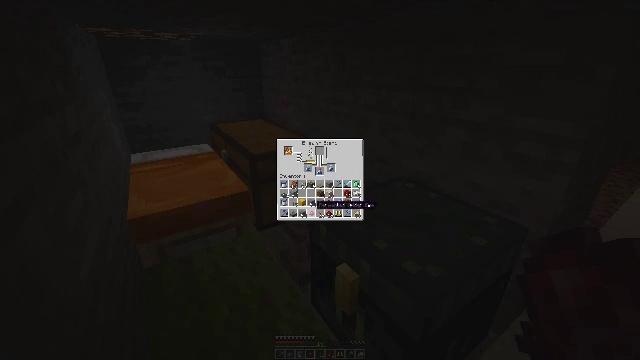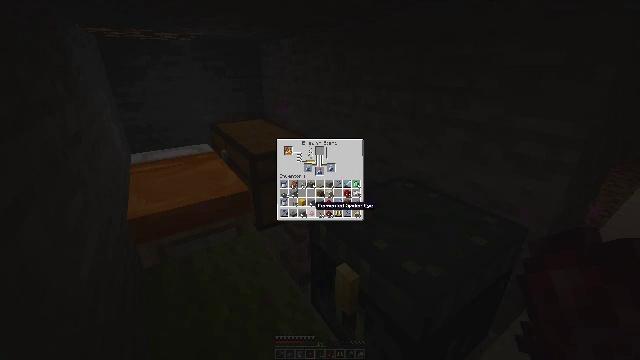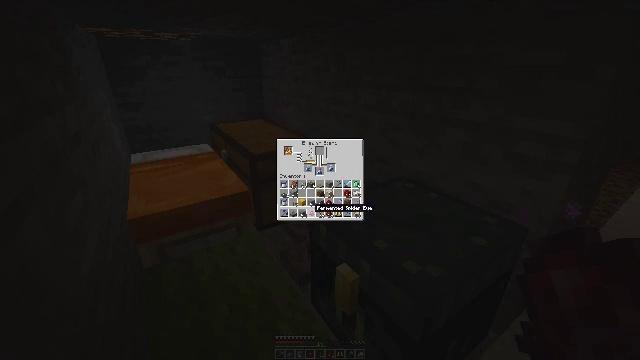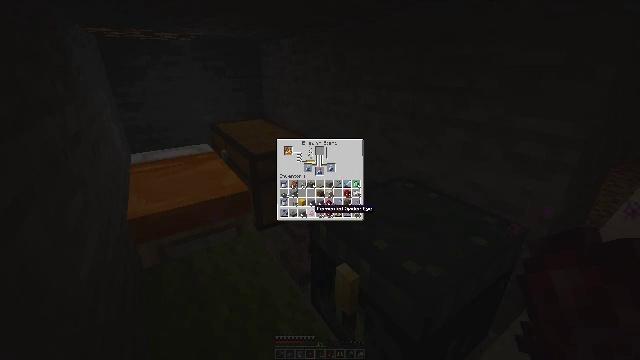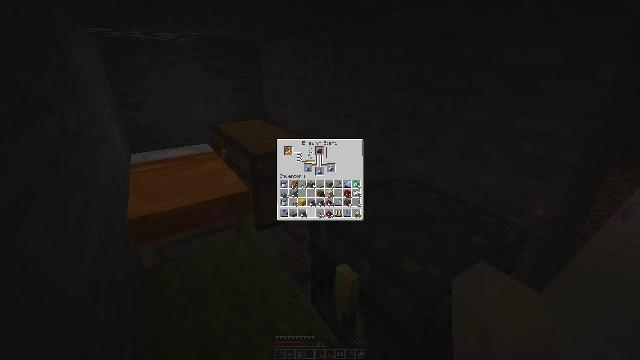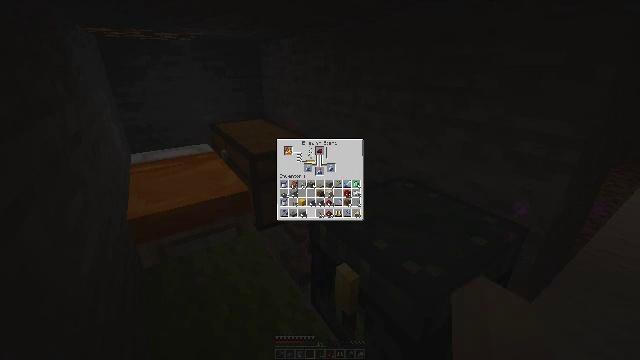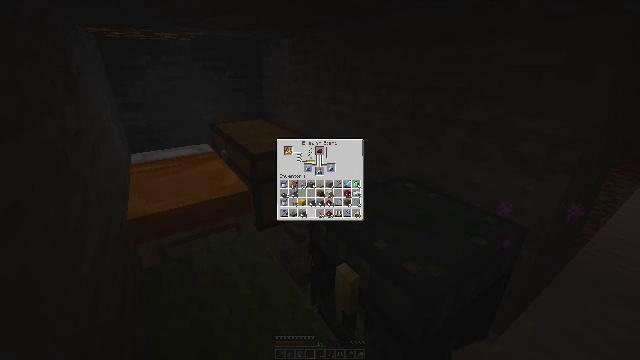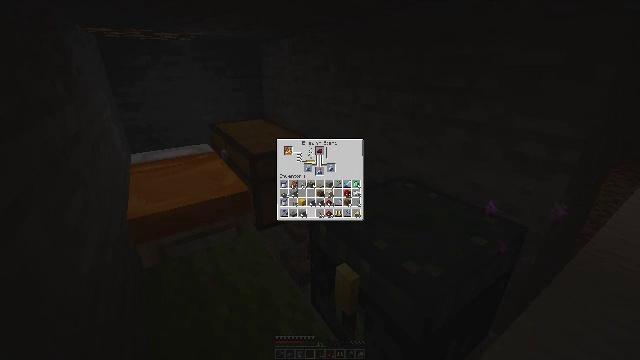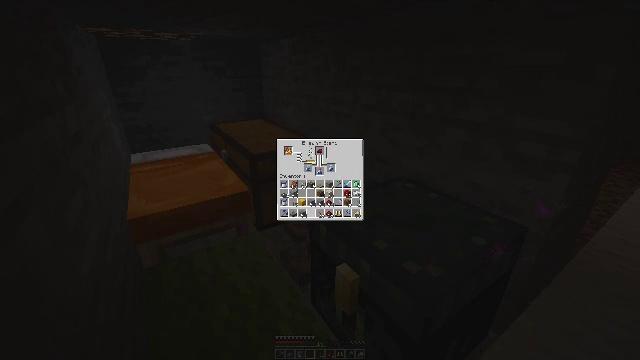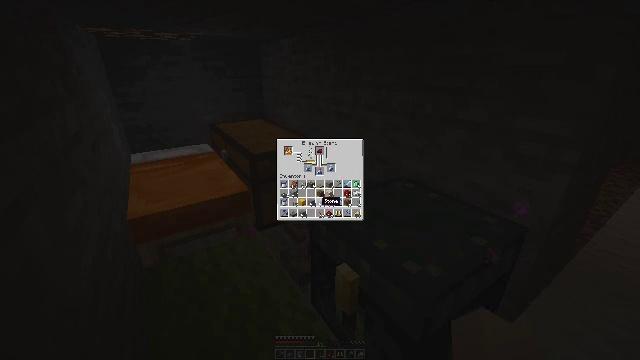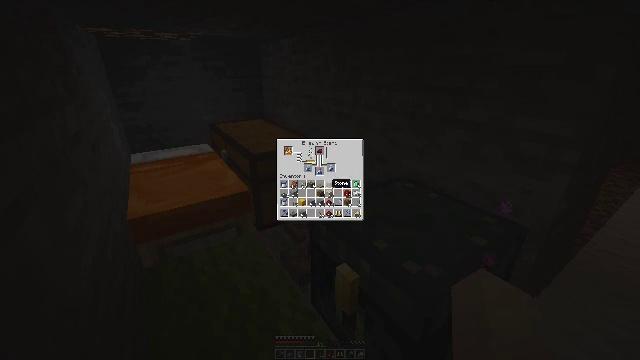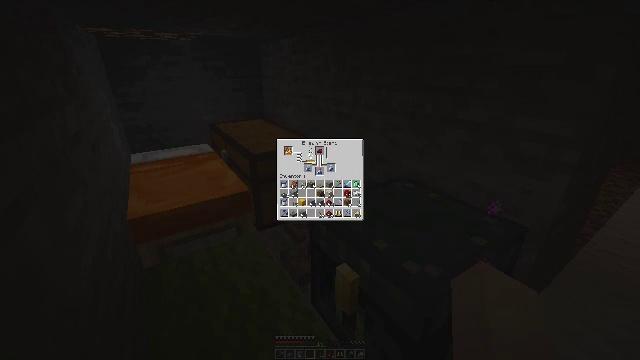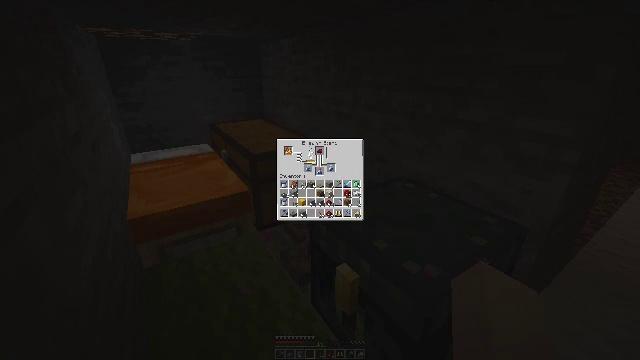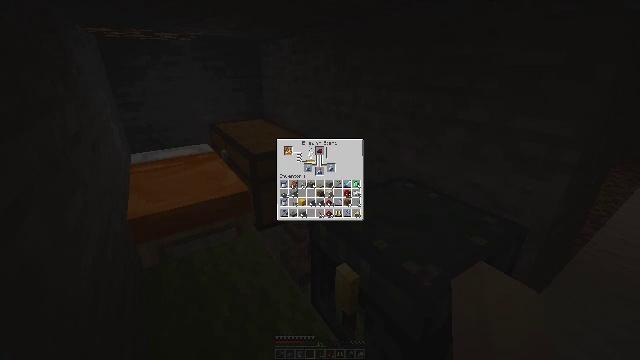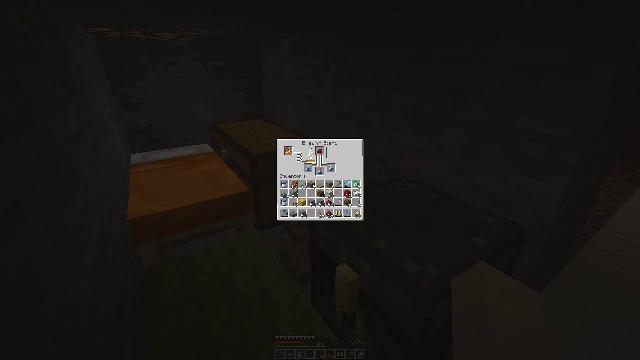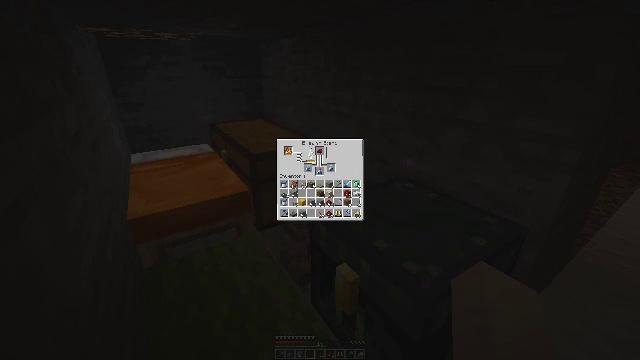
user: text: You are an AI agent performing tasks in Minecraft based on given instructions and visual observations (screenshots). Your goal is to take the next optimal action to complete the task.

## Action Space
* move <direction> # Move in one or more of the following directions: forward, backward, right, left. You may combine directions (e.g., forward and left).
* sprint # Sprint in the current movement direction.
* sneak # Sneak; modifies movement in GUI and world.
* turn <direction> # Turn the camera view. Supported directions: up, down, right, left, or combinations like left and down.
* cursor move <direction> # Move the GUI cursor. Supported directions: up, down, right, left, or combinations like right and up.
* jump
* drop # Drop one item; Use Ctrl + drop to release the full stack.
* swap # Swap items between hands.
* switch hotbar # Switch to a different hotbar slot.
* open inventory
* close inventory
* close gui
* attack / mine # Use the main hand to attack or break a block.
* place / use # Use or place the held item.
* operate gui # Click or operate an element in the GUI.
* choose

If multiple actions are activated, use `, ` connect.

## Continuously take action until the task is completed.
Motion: motion action
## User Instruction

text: Break the lectern to relocate it.
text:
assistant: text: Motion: sneak
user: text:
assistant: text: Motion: sneak
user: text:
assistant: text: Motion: sneak
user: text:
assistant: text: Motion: sneak, attack / mine
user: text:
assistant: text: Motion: sneak, attack / mine
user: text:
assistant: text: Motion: sneak, attack / mine
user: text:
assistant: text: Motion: sneak
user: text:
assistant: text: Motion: no_op
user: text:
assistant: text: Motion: turn right and up
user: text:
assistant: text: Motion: turn right and up
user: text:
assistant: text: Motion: turn up
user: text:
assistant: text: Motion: turn up
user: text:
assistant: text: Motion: turn up
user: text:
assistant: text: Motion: no_op
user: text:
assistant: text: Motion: no_op
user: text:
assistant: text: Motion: no_op
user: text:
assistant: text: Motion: no_op
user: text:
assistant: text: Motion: no_op
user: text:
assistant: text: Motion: no_op
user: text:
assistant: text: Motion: no_op
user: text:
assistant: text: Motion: no_op
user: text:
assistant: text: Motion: no_op
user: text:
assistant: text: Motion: no_op
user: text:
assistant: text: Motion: no_op
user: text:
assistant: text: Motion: no_op
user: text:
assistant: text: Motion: turn left
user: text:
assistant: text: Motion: turn left
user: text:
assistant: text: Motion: no_op
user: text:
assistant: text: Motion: no_op
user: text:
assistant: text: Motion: no_op